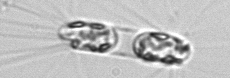
Label: Corethron_hystrix